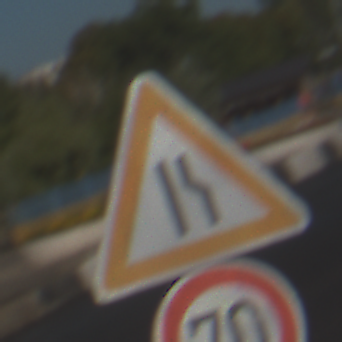
Verkehrszeichen: EinseitigVerengteFahrbahnRechts
Zusatzzeichen unten: Geschwindigkeit70
Umgebung: Outdoor, Urban
Tageszeit: MorningAfternoon
Wetter: Clear
Licht: Natural
Jahreszeit: NotSpecified
Kontrast: HighContrast